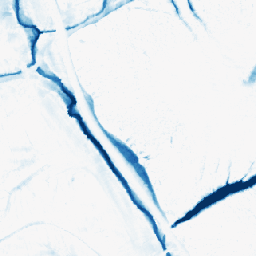
Category: morphological
Decomposition family: morphological_ellipse
Decomposition parameters: operation: closing
width: 20
height: 20
Upsampling method: area
Upsampling parameters: scale: 8
Upsampling scale: 8